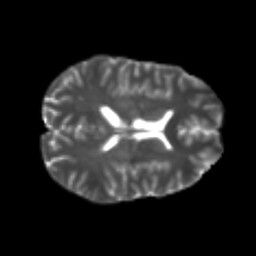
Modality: T2w
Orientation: axial
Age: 22
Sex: male
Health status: healthy
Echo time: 0.074 s